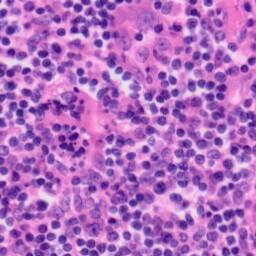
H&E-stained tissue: Tonsil